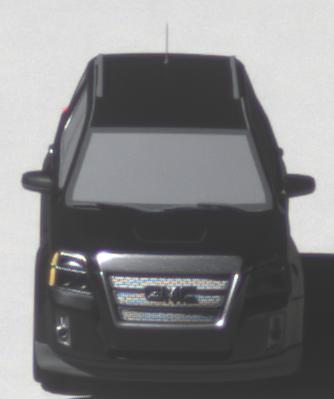
Make: GMC
Model: Terrain
Detailed model: Gen. 1
Model produced from: 2009
Model produced until: 2017
Doors: 5
Color: black
Road condition: wet road
Daytime: midday
Contrast: high contrast